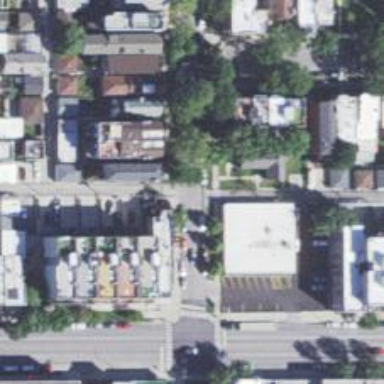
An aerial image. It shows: Alleyway designated as service road.